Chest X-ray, AP view. Patient: 32 years old, sex F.
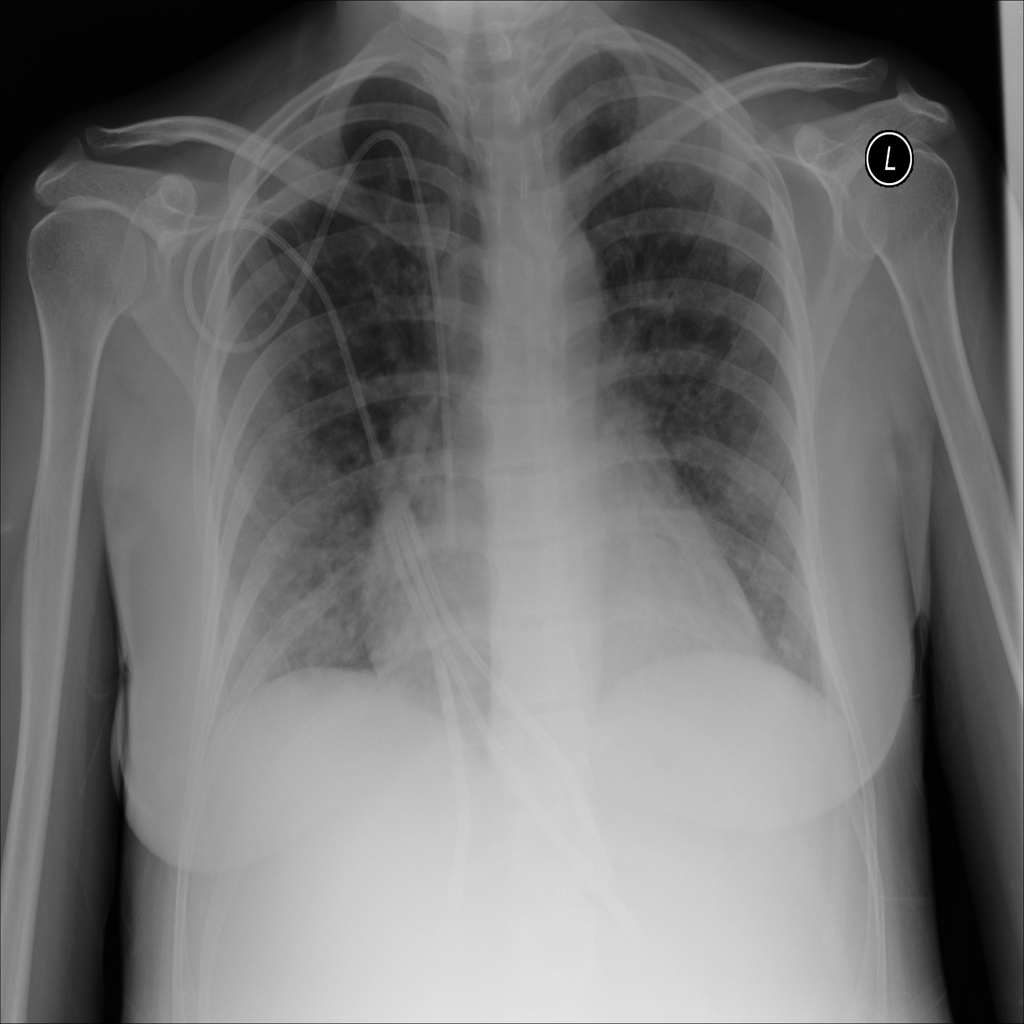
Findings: No Finding